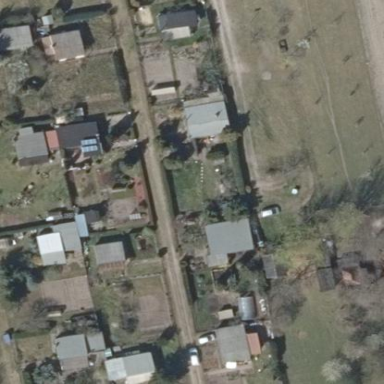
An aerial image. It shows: Area designated for allotments.